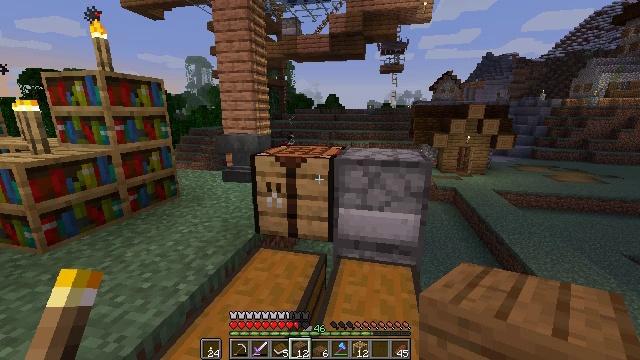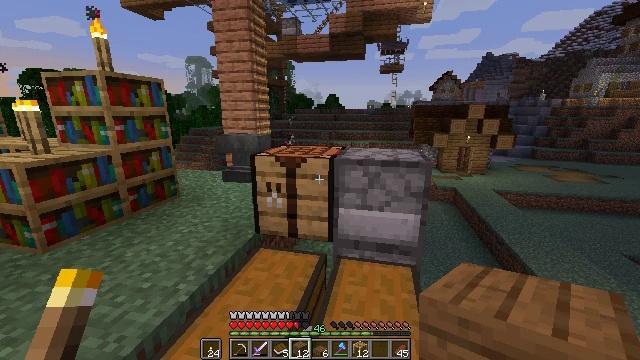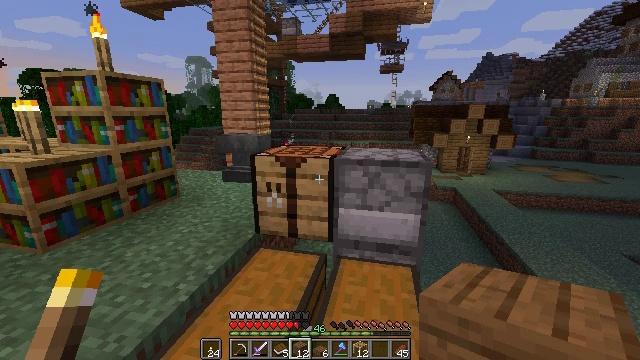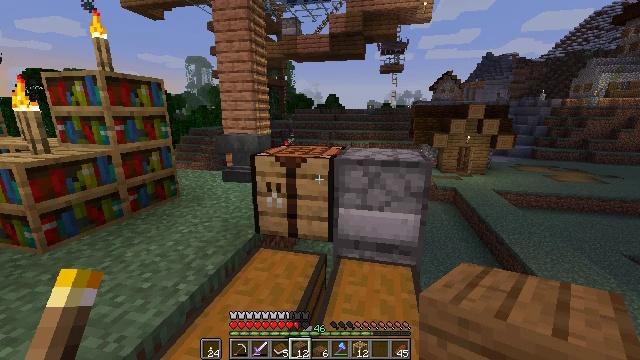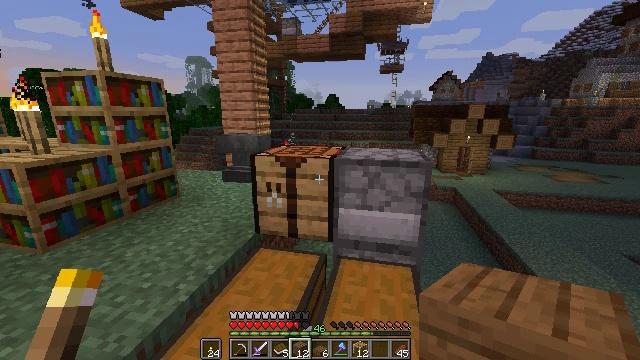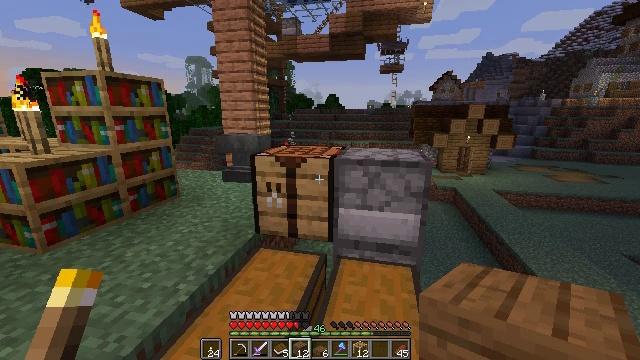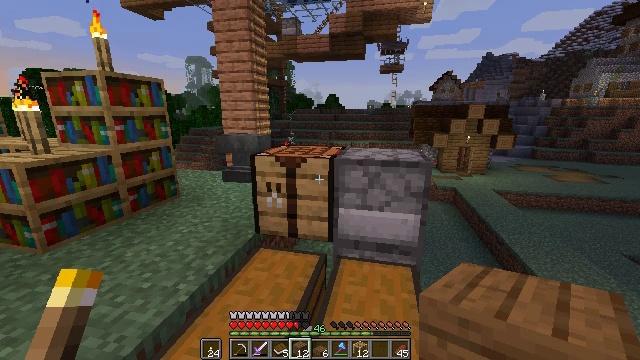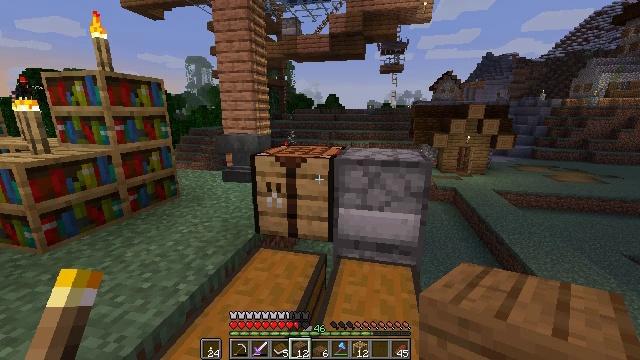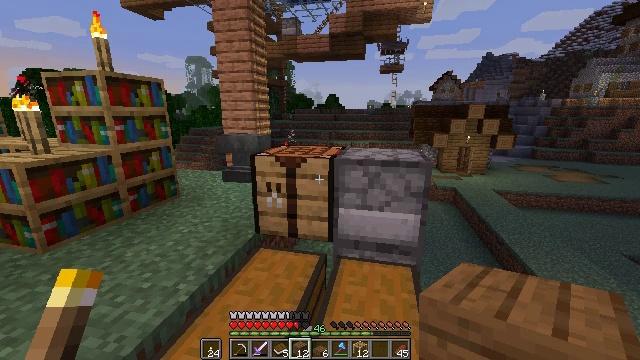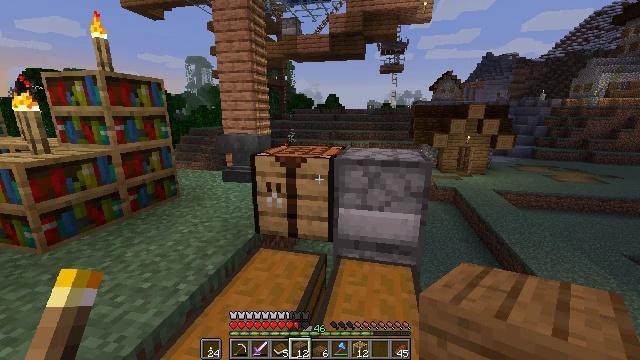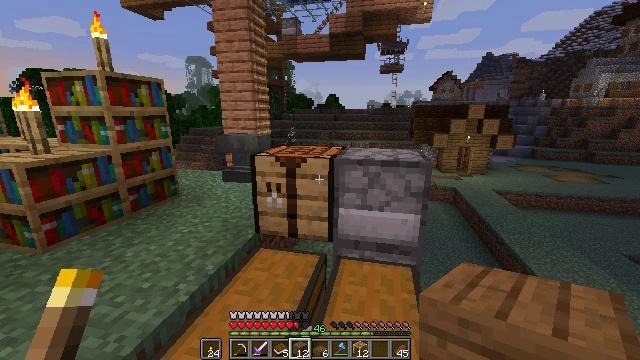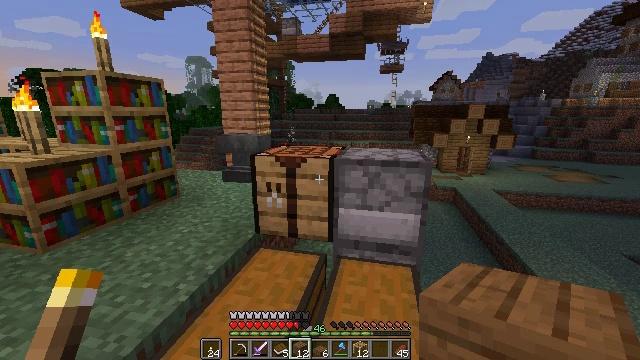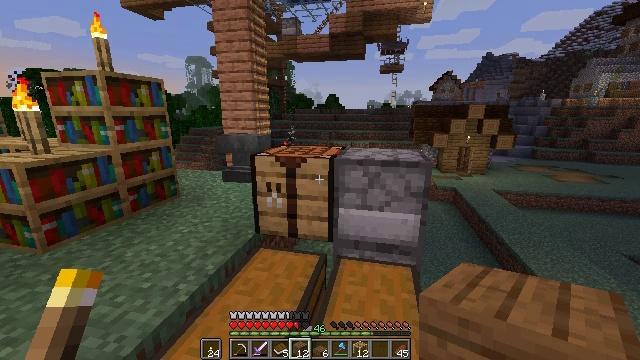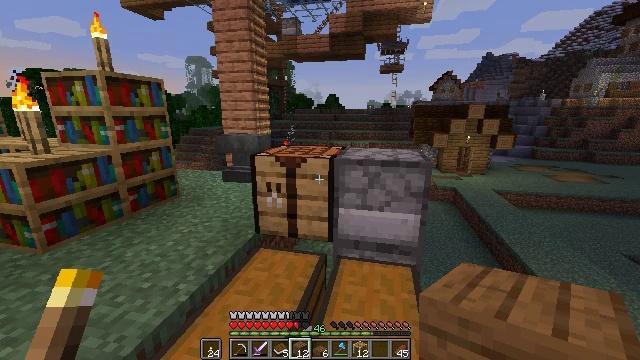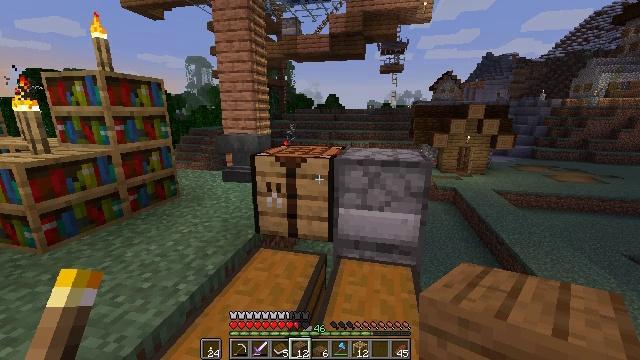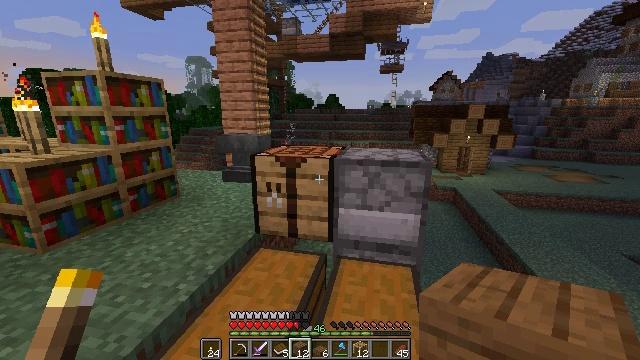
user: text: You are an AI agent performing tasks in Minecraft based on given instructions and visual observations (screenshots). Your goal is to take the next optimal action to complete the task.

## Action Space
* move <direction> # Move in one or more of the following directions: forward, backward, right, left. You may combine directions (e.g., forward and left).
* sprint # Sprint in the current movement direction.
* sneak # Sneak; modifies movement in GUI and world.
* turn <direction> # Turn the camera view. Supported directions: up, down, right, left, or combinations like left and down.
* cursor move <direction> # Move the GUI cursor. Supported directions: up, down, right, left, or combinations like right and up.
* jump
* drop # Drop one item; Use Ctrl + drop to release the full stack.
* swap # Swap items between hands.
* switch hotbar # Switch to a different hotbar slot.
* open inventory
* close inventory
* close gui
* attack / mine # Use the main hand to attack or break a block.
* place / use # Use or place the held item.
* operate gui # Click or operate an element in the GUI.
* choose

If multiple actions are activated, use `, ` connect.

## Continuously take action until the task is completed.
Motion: motion action
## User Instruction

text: Open the crafting table to craft a spruce fence gate.
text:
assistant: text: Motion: no_op
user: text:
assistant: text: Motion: no_op
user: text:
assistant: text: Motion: no_op
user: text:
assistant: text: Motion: no_op
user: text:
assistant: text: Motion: no_op
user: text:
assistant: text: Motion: no_op
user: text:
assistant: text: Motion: no_op
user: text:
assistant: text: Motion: no_op
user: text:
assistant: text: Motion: no_op
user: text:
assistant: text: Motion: no_op
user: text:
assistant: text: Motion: no_op
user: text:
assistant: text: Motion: no_op
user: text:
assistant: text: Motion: no_op
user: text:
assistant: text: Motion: no_op
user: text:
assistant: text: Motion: no_op
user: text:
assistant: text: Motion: no_op
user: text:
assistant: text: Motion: no_op
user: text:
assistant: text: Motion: no_op
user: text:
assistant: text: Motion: no_op
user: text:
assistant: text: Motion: no_op
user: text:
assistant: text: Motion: no_op
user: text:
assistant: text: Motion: no_op
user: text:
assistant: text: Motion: no_op
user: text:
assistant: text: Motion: no_op
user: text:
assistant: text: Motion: no_op
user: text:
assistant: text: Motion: no_op
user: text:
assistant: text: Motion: no_op
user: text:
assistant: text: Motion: no_op
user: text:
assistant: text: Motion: no_op
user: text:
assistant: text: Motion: no_op